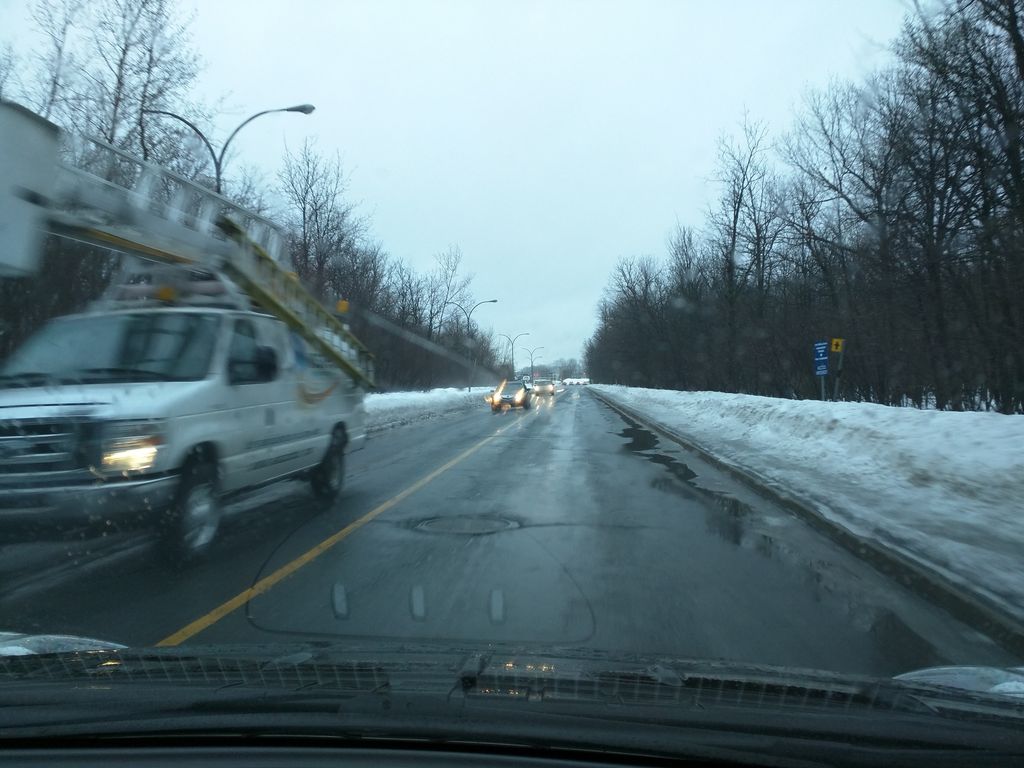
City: montreal